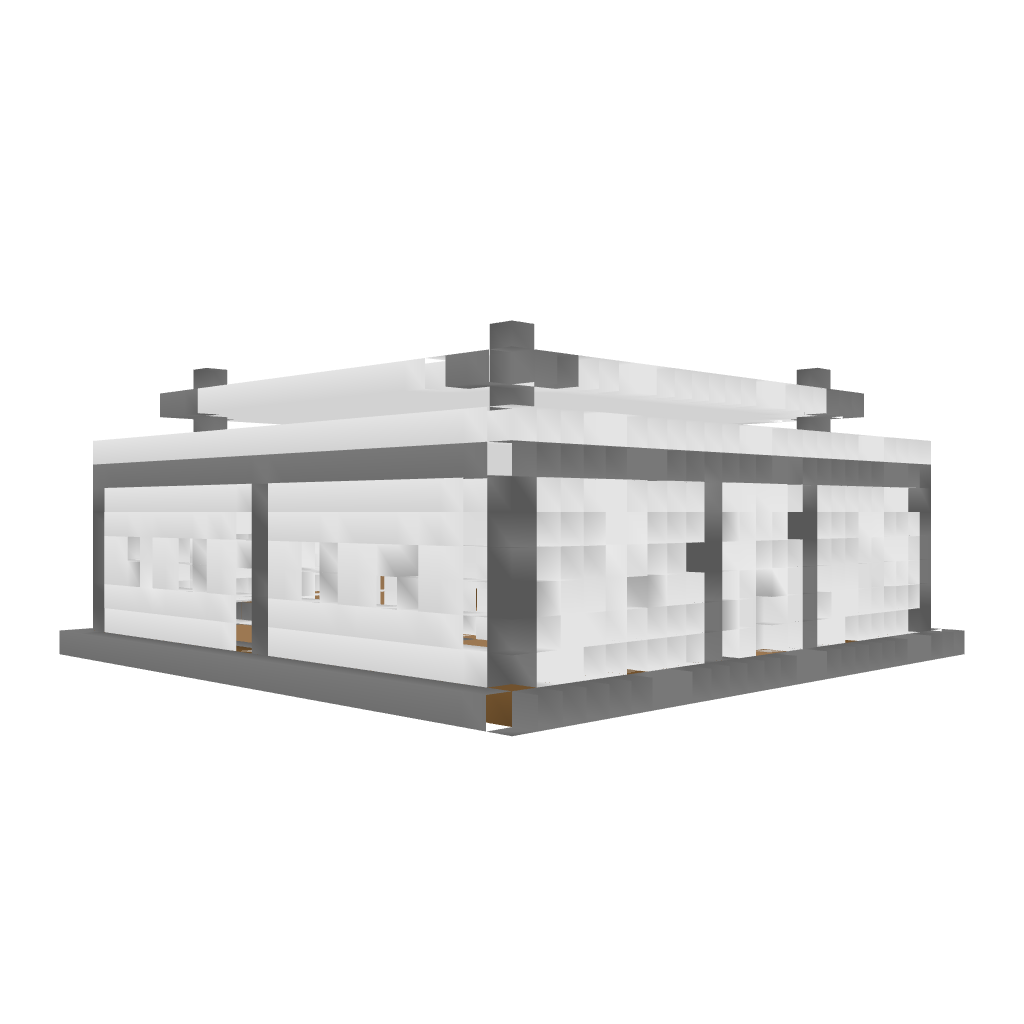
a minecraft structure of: Modern House lot of glass and some stone 12 blocks high